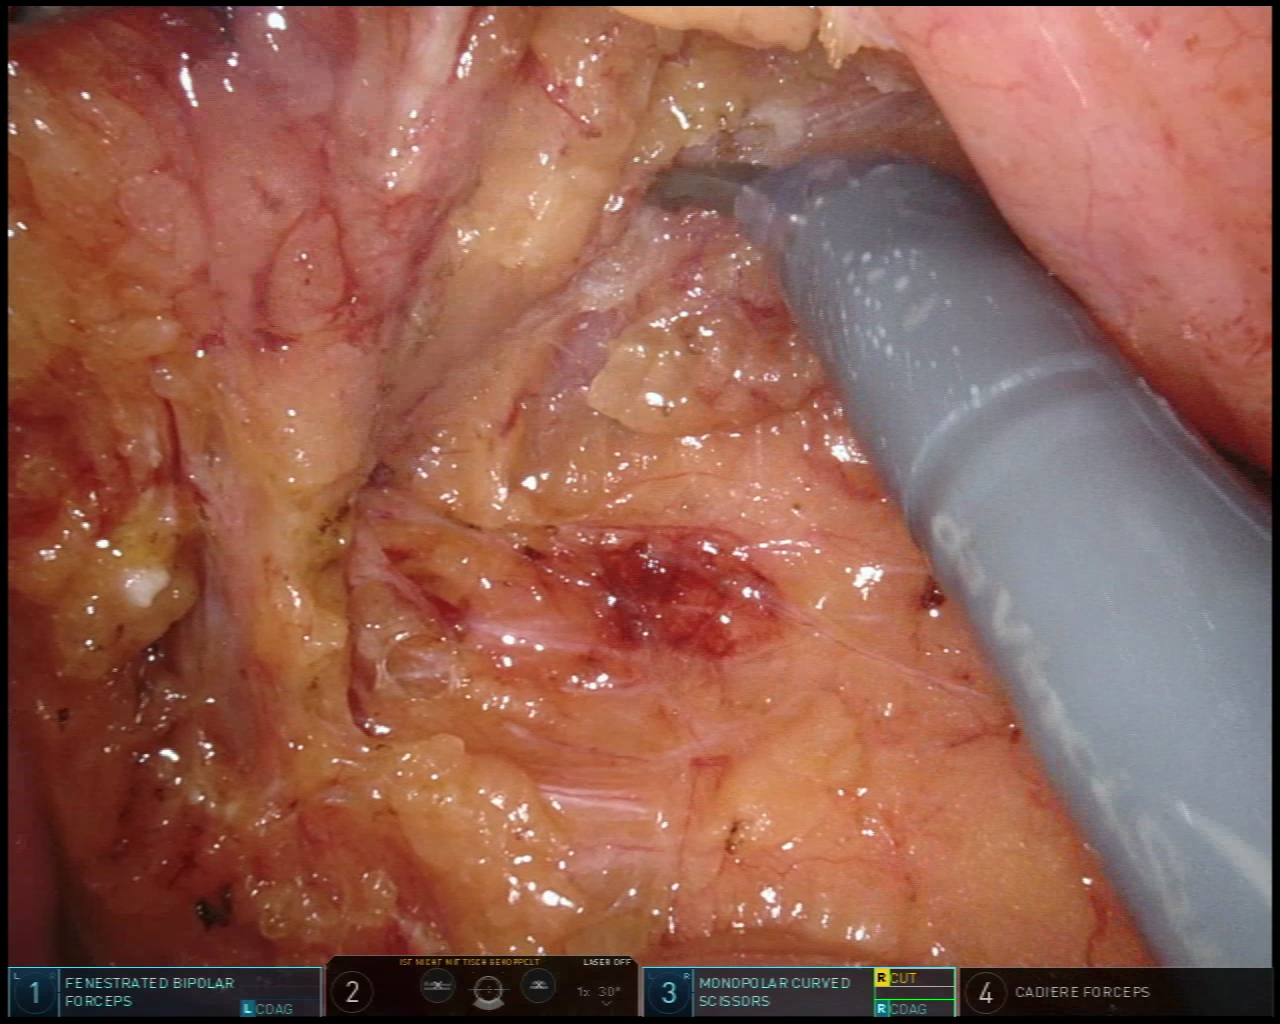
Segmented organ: inferior_mesenteric_artery
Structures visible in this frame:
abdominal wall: no
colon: yes
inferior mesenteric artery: yes
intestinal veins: no
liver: no
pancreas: no
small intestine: yes
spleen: no
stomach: no
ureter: yes
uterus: no
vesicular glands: no